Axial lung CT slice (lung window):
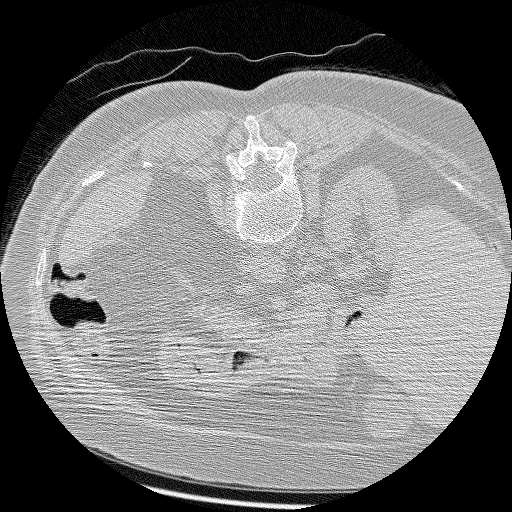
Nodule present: no